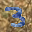
Label: 3